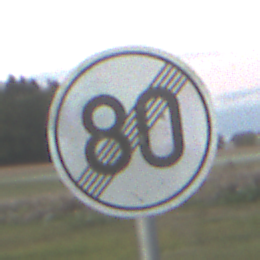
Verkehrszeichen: EndeGeschwindigkeit80
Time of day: SunriseSunset
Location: Outdoor (Nature)
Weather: PartlyCloudy
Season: NotSpecified
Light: Natural